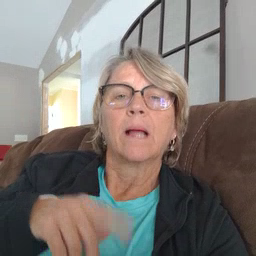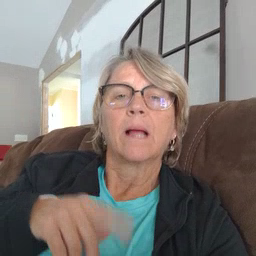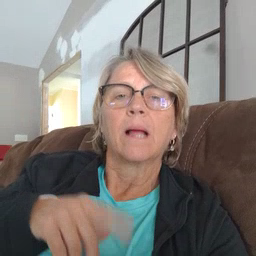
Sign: tree